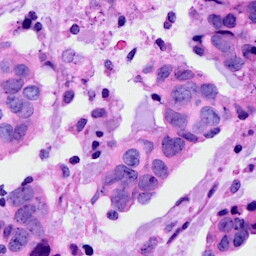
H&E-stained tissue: Breast